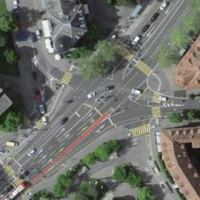
EUNIS habitat code: 57
Species observed at this site:
Tettigonia viridissima
Prunus mahaleb
Amelanchier ovalis
Hippocrepis emerus
Aglais io
Symphoricarpos albus
Trifolium pratense
Mespilus germanica